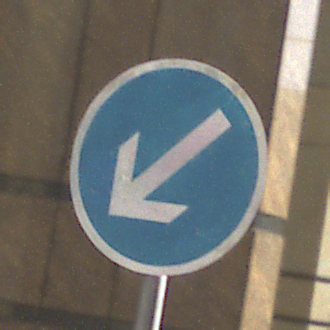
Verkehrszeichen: VorgeschriebeneVorbeifahrtLinks
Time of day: MorningAfternoon
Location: Outdoor (Urban)
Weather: PartlyCloudy
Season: NotSpecified
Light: Natural